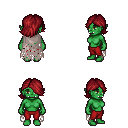
a pixel art fantasy rpg character, female body template, orc, green skin, gray tattered cape, red pants, brunette swoop hairstyle, four views (front, back, left, right), 2x2 character sprite sheet, small pixel art, hard edges, no anti-aliasing